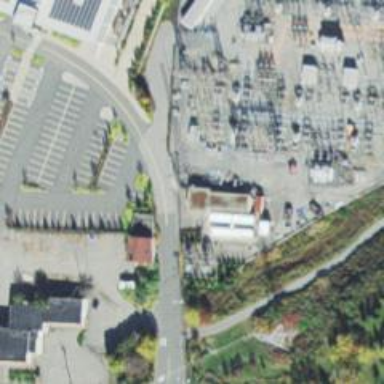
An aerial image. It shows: Switch used for power control.